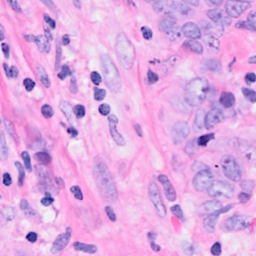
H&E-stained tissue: Breast